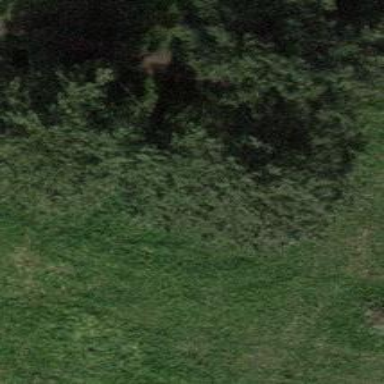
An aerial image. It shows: Evergreen tree with needle-leaved leaves.